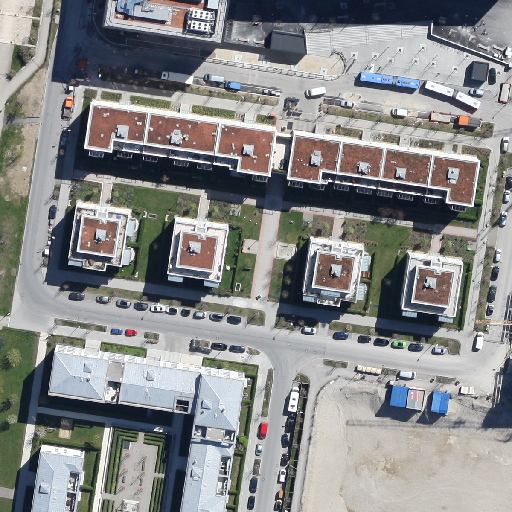
Referring expression: van driving on the road